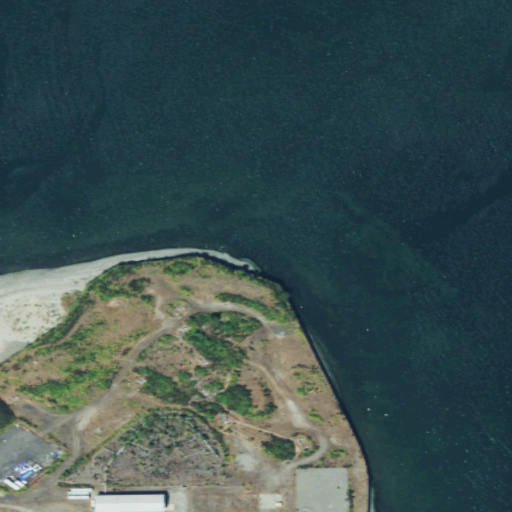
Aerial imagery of cape in Washington named Bill Point containing open water, barren land, medium intensity development, grassland, high intensity development, herbaceous wetlands, and mixed forest